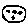
Label: moon